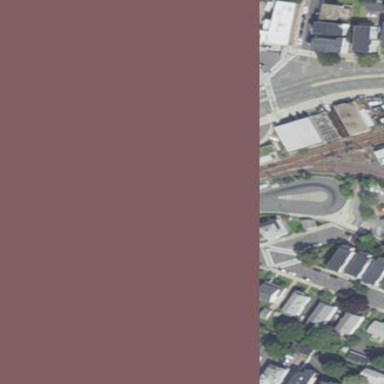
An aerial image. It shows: Train station building.